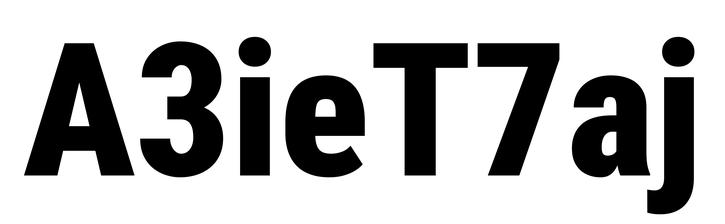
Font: Roboto_Condensed_Black